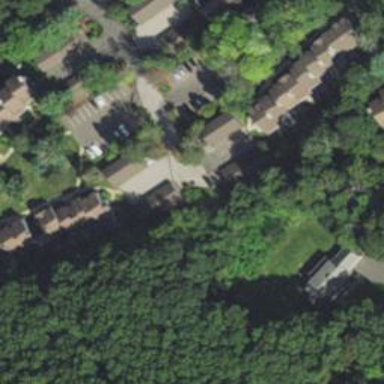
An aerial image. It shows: Residential driveway made of asphalt.